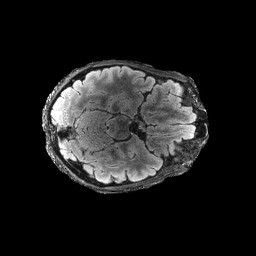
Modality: FLAIR
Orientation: axial
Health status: ill
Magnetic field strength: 3 T